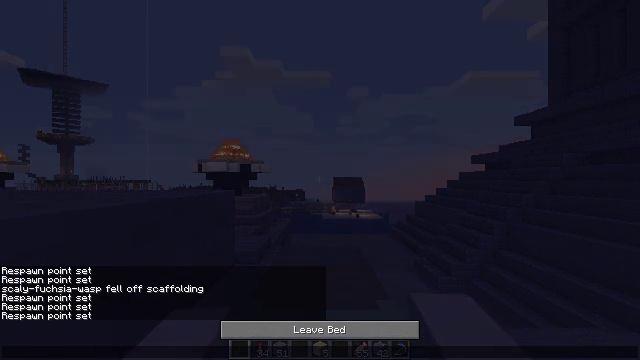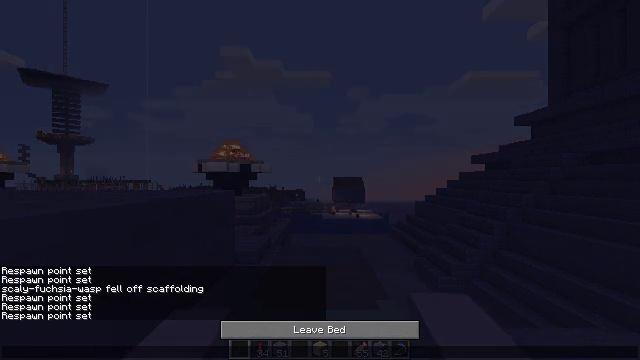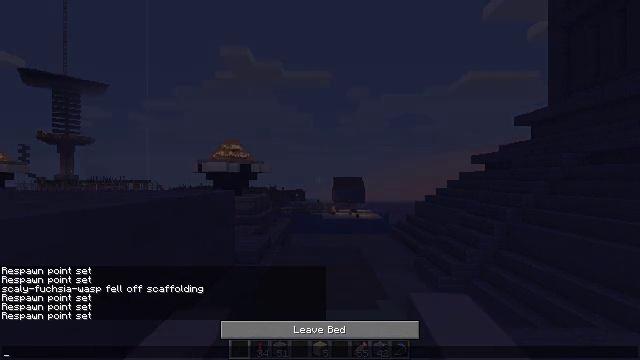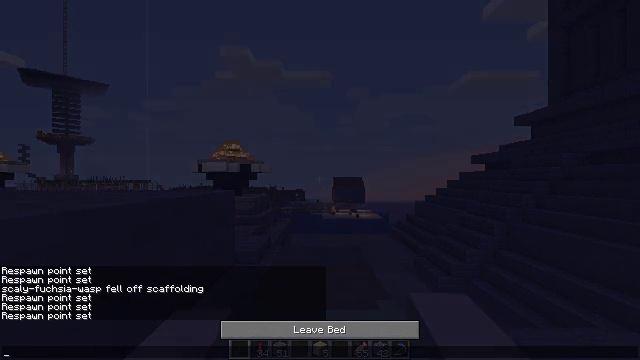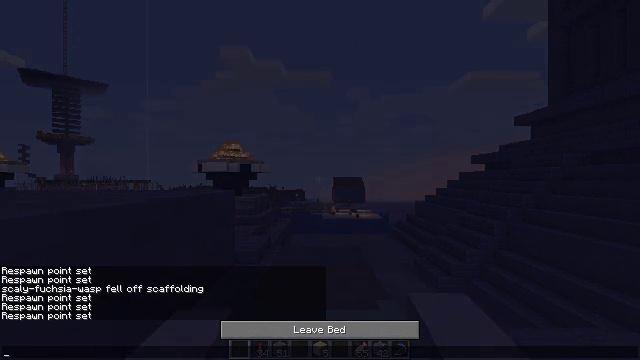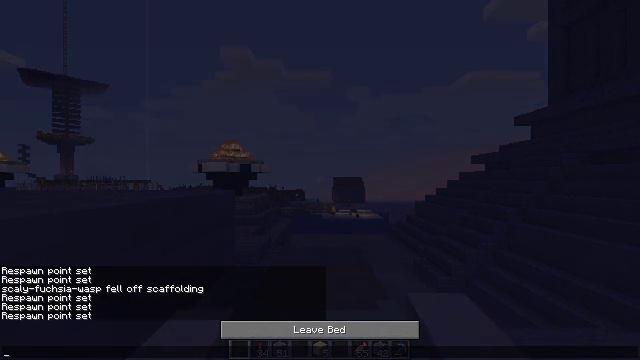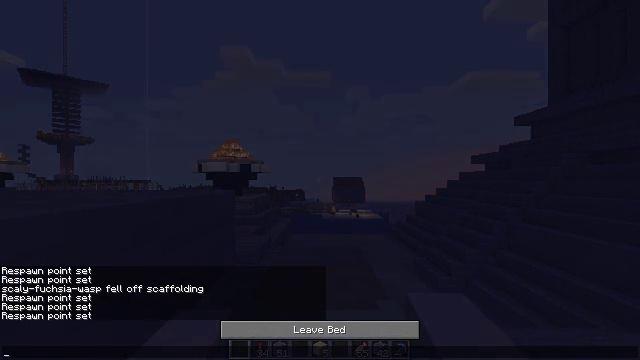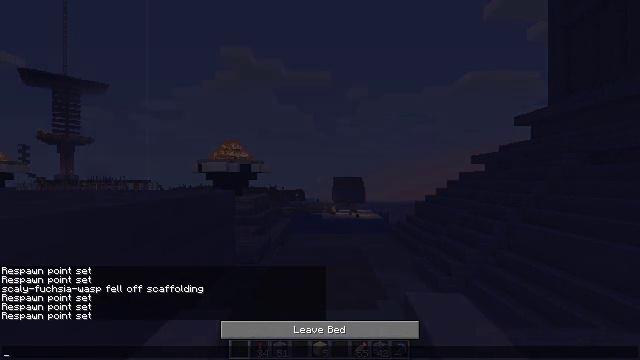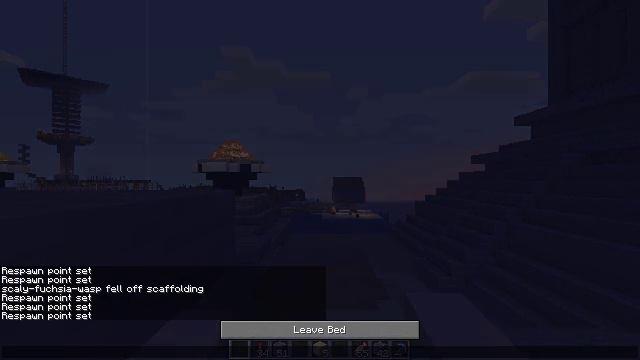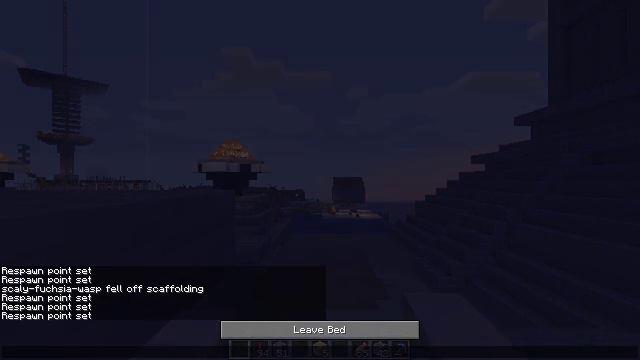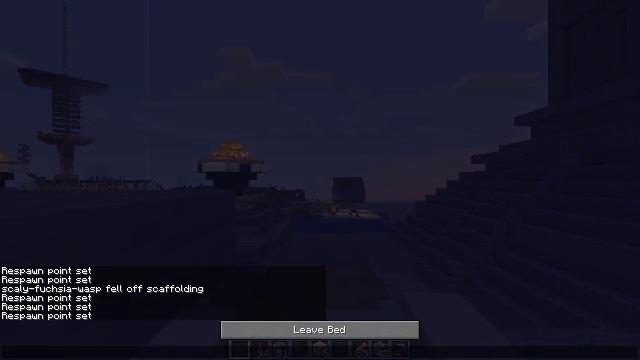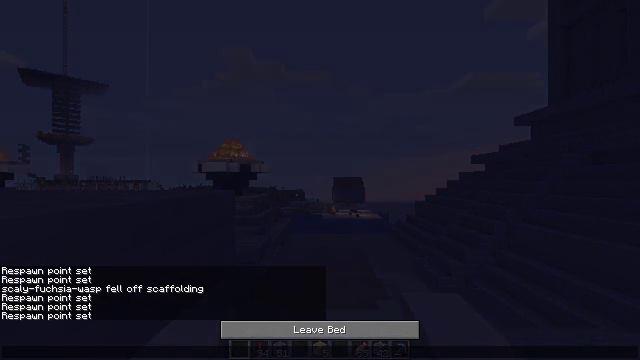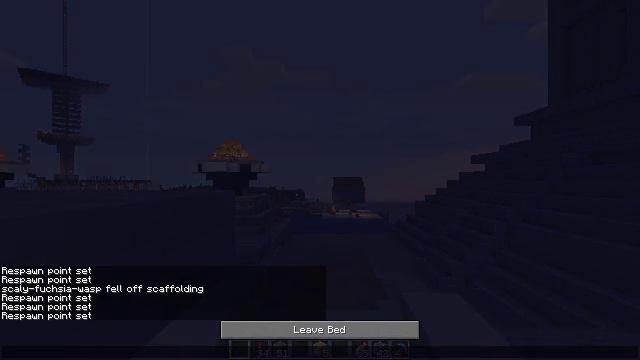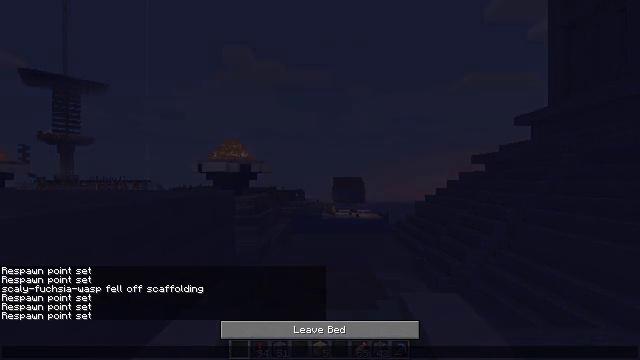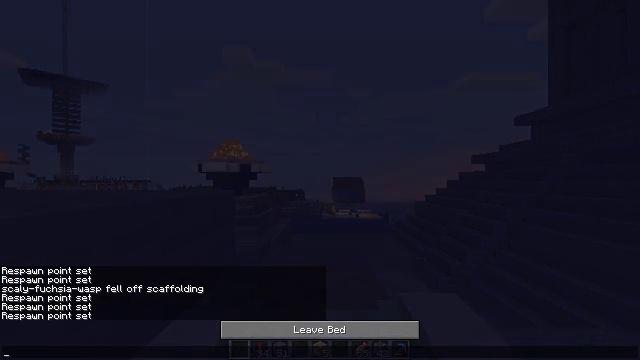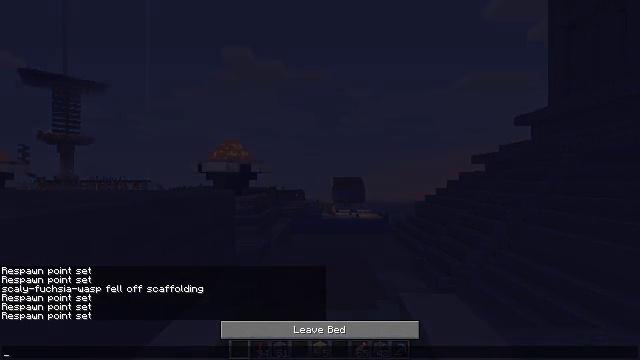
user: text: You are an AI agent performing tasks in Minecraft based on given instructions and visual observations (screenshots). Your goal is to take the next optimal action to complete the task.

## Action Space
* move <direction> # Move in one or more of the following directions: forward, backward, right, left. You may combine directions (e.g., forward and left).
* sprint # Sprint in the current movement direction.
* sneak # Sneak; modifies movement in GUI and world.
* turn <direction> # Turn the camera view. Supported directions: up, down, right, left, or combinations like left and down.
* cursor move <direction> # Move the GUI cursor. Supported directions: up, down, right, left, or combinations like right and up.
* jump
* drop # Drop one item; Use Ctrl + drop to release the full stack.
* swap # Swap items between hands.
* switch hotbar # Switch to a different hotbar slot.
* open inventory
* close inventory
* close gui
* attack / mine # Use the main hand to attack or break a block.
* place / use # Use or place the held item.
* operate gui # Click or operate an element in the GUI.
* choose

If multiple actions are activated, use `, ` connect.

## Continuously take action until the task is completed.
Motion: motion action
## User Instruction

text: Destroy the light gray bed to move it.
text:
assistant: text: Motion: no_op
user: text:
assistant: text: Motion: no_op
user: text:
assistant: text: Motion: no_op
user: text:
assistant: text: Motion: no_op
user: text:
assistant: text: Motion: no_op
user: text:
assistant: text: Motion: no_op
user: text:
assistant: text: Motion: no_op
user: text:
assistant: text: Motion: no_op
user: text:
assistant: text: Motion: no_op
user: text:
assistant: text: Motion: no_op
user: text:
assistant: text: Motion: no_op
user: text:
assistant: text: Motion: no_op
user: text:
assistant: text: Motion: no_op
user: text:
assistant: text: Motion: no_op
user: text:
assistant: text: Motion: no_op
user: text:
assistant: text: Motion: no_op
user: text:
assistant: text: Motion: no_op
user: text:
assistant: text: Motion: no_op
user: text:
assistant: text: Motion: no_op
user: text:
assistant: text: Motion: close gui
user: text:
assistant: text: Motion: no_op
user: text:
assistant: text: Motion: no_op
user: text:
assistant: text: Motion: no_op
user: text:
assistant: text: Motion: no_op
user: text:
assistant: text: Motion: no_op
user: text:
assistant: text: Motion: no_op
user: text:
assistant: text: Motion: no_op
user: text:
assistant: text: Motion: no_op
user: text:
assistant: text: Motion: no_op
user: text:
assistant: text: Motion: no_op